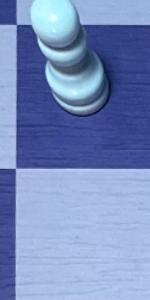
Label: Empty